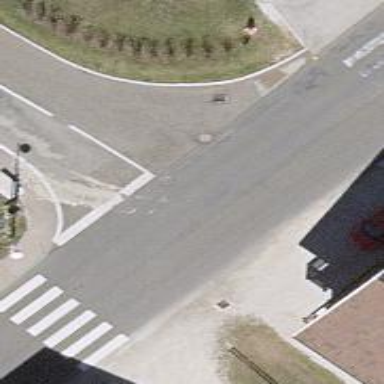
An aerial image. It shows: Stop road.